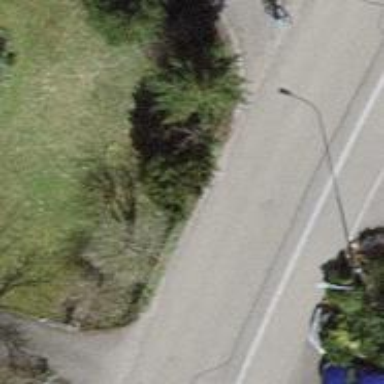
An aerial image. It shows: Urban area featuring tree as natural element.